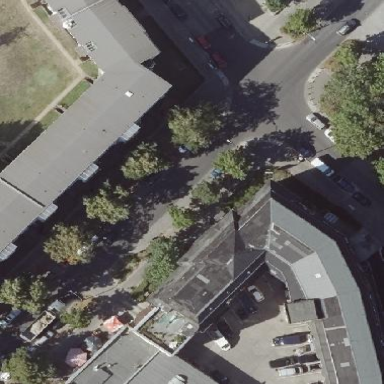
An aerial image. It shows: Parallel street side parking with sett surface.